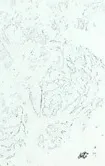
Gastric heterotopia of the hard palate (Immunohistochemistry with CK7 and Ck20 staining). And negative for CK20 The CK 7 positive/CK 20 negative immunoexpression profile is common either in the salivary glands or gastric epithelium.
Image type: pathology (immunostaining)